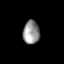
Tissue: lung
Cell type: Myeloid cells
Senescence score: 0.7083
Nuclear area (px): 381
Mean DAPI intensity: 148.136